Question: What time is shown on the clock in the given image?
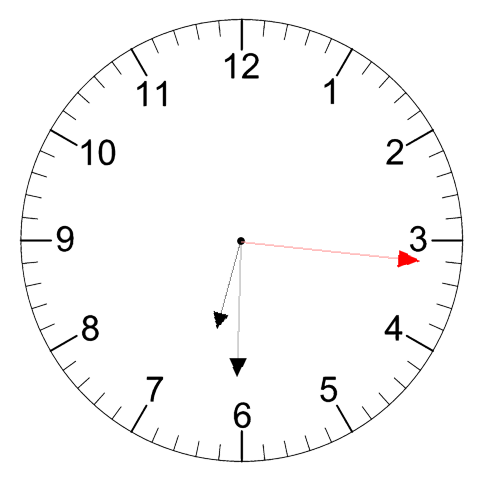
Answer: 06:30:16